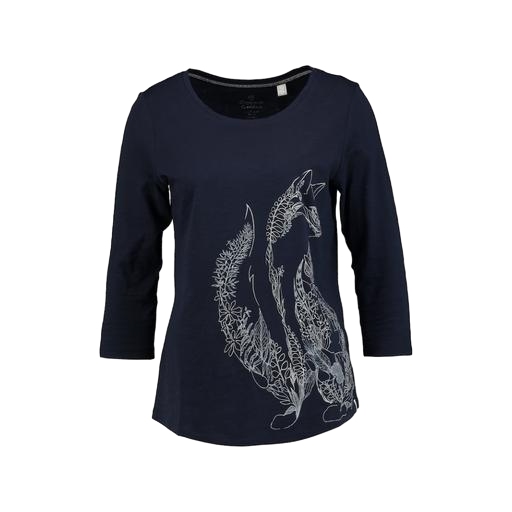
blue iconic women's long-sleeved t-shirt, blue printed contrast t-shirt only macy, blue dp curve navy bird printed tee, white background